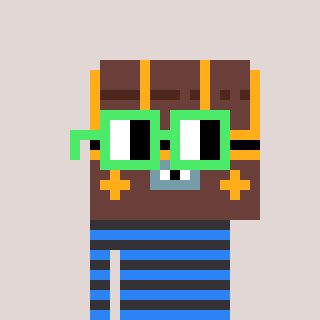
a pixel art character with square light green glasses, a treasure chest-shaped head and a grayscale-colored body on a warm background